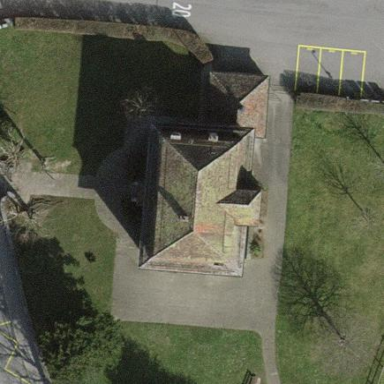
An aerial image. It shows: Detached building.